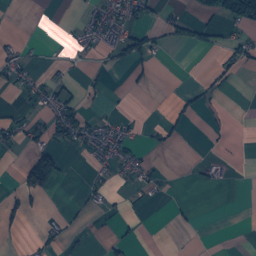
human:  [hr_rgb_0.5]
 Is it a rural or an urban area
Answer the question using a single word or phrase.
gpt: urban

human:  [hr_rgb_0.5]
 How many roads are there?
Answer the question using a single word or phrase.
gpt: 182

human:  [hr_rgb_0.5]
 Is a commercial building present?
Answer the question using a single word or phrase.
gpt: yes

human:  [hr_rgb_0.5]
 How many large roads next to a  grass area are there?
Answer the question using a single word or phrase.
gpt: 0

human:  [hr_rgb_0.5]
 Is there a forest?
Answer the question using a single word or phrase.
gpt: yes

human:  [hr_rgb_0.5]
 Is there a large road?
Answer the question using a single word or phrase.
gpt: no

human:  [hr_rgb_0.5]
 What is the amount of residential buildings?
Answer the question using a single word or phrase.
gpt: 1014

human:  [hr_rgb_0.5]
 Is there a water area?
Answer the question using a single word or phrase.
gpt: yes

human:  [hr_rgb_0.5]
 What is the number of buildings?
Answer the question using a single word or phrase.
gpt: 1036

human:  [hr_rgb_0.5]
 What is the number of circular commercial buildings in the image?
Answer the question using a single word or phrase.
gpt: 0

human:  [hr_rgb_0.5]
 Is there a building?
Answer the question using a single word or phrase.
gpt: yes

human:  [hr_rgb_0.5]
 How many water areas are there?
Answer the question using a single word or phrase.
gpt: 6

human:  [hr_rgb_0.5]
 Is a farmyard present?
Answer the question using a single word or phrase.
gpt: yes

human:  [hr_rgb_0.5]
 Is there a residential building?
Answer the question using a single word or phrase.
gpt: yes

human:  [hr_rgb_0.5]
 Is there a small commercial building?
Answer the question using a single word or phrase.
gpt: yes

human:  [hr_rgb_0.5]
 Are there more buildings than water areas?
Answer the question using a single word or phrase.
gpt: yes

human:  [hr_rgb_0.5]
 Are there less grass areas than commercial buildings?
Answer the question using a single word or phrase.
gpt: no

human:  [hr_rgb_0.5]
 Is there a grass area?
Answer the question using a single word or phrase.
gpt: yes

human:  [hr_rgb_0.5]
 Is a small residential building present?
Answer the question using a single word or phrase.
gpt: yes

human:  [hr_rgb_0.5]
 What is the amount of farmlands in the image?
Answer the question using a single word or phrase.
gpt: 43

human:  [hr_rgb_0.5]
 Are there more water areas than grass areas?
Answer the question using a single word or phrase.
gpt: no

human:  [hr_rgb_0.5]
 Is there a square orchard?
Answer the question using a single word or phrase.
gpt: no

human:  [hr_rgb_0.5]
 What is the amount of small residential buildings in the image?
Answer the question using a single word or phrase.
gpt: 1013

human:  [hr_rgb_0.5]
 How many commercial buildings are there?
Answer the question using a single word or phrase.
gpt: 15

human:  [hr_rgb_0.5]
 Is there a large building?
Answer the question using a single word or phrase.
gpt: no

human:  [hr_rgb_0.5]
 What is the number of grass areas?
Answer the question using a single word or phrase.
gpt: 80

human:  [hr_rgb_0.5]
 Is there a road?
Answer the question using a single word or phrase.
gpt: yes

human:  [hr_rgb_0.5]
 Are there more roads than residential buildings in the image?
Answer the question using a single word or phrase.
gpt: no

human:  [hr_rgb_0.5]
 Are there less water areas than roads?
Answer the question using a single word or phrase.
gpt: yes

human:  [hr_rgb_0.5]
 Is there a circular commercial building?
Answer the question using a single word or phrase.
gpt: no

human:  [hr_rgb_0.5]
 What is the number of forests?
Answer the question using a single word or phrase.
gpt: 51

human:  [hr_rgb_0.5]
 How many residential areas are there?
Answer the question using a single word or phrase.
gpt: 7

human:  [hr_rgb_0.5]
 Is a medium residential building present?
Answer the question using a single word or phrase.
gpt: yes

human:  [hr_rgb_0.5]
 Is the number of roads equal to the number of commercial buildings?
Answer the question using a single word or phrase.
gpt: no

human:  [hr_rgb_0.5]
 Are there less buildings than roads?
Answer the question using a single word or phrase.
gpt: no

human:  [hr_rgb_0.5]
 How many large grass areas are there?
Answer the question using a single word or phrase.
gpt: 44

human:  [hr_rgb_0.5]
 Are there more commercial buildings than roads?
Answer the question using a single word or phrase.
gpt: no

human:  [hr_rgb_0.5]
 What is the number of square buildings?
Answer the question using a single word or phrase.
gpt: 0

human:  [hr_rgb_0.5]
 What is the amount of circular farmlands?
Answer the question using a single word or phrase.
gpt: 0

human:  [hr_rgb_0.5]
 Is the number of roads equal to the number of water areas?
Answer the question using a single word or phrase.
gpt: no

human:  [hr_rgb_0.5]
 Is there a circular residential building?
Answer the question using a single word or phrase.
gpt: no

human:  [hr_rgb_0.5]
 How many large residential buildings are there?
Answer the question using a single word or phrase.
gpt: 0

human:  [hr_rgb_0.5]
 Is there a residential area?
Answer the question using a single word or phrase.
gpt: yes

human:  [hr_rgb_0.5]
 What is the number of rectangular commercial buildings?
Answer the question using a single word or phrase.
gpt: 12

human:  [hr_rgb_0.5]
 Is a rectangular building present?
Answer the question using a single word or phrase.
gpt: yes

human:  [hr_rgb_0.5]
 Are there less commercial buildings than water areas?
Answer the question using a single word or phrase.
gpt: no

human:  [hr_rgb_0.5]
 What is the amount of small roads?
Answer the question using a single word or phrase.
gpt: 182

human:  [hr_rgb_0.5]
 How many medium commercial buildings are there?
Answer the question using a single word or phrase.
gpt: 2

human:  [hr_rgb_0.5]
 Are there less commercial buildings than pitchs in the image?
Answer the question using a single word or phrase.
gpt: no

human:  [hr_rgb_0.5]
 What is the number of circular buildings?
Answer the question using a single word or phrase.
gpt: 0

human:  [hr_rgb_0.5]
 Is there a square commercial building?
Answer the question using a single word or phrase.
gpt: no

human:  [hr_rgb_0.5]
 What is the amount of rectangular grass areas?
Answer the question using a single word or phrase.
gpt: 12

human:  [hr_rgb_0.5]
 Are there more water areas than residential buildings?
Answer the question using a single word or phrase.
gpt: no

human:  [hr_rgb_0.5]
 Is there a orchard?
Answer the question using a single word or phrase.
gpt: yes

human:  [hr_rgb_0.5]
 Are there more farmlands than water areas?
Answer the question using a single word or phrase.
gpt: yes

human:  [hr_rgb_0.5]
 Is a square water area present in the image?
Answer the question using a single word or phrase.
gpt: no

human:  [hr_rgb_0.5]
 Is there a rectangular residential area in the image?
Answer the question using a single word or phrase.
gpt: no

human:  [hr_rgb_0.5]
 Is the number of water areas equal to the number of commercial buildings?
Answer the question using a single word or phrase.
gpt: no

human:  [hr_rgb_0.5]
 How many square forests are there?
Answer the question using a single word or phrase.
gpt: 0

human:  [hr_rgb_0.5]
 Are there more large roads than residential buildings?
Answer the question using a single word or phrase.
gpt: no

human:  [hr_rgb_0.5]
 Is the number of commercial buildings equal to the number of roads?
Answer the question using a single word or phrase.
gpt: no

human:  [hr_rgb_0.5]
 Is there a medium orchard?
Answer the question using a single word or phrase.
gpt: yes

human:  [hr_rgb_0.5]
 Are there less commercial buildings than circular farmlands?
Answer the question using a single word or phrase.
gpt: no

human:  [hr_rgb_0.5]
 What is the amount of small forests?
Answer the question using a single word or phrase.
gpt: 28